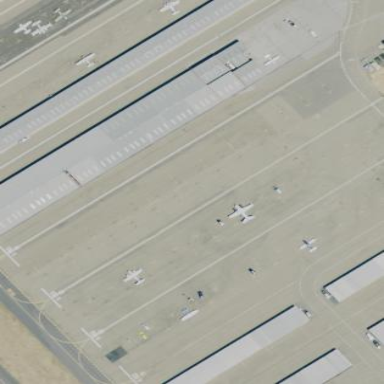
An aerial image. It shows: Hangar building at airport.